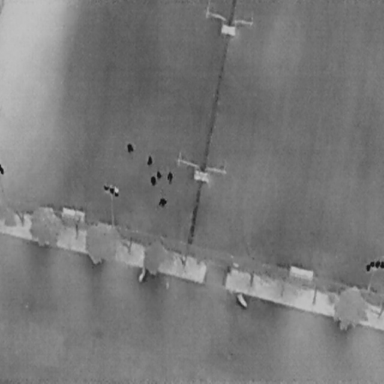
There are six People in the infrared image.